【题型】解答题　【知识点】立体几何　【难度】easy
如图，在直三棱柱$ABC-A_1B_1C_1$中，$AB=AC=AA_1=2$，$\angle BAC=90^\circ$，$E$，$F$分别为$CC_1$、$BC$的中点。建立适当的空间直角坐标系，用空间向量方法解决如下问题：

\noindent (1) 求证：$A_1B \perp AC$；

\noindent (2) 求点$B_1$到平面$AEF$的距离。
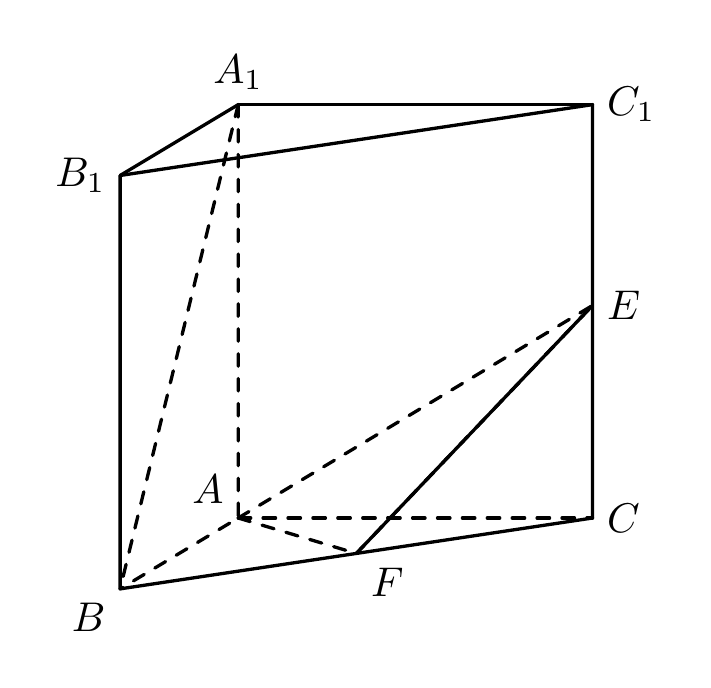
【解答】
\noindent【详解】
(1) 在直三棱柱$ABC-A_1B_1C_1$中$\angle BAC=90^\circ$，即$AA_1 \perp$平面$ABC$，$AB \perp AC$，又$AC,AB \subset$平面$ABC$，所以$AA_1 \perp AB$，$AA_1 \perp AC$，如图建立空间直角坐标系，则$B(2,0,0)$，$A(0,0,0)$，$C(0,2,0)$，$A_1(0,0,2)$，

所以$\overrightarrow{A_1B}=(2,0,-2)$，$\overrightarrow{AC}=(0,2,0)$，

所以$\overrightarrow{A_1B} \cdot \overrightarrow{AC}=0$，所以$\overrightarrow{A_1B} \perp \overrightarrow{AC}$，即$A_1B \perp AC$；

(2) 由(1)可得$E(0,2,1)$，$F(1,1,0)$，$B_1(2,0,2)$，所以$\overrightarrow{AE}=(0,2,1)$，$\overrightarrow{AF}=(1,1,0)$，$\overrightarrow{AB_1}=(2,0,2)$，

设平面$AEF$的法向量为$\vec{n}=(x,y,z)$，则
\[
\begin{cases}
\vec{n} \cdot \overrightarrow{AE} = 2y + z = 0 \\
\vec{n} \cdot \overrightarrow{AF} = x + y = 0
\end{cases}
\]
取$\vec{n}=(1,-1,2)$，

所以点$B_1$到平面$AEF$的距离$d=\dfrac{|\overrightarrow{AB_1} \cdot \vec{n}|}{|\vec{n}|}=\dfrac{6}{\sqrt{6}}=\sqrt{6}$。

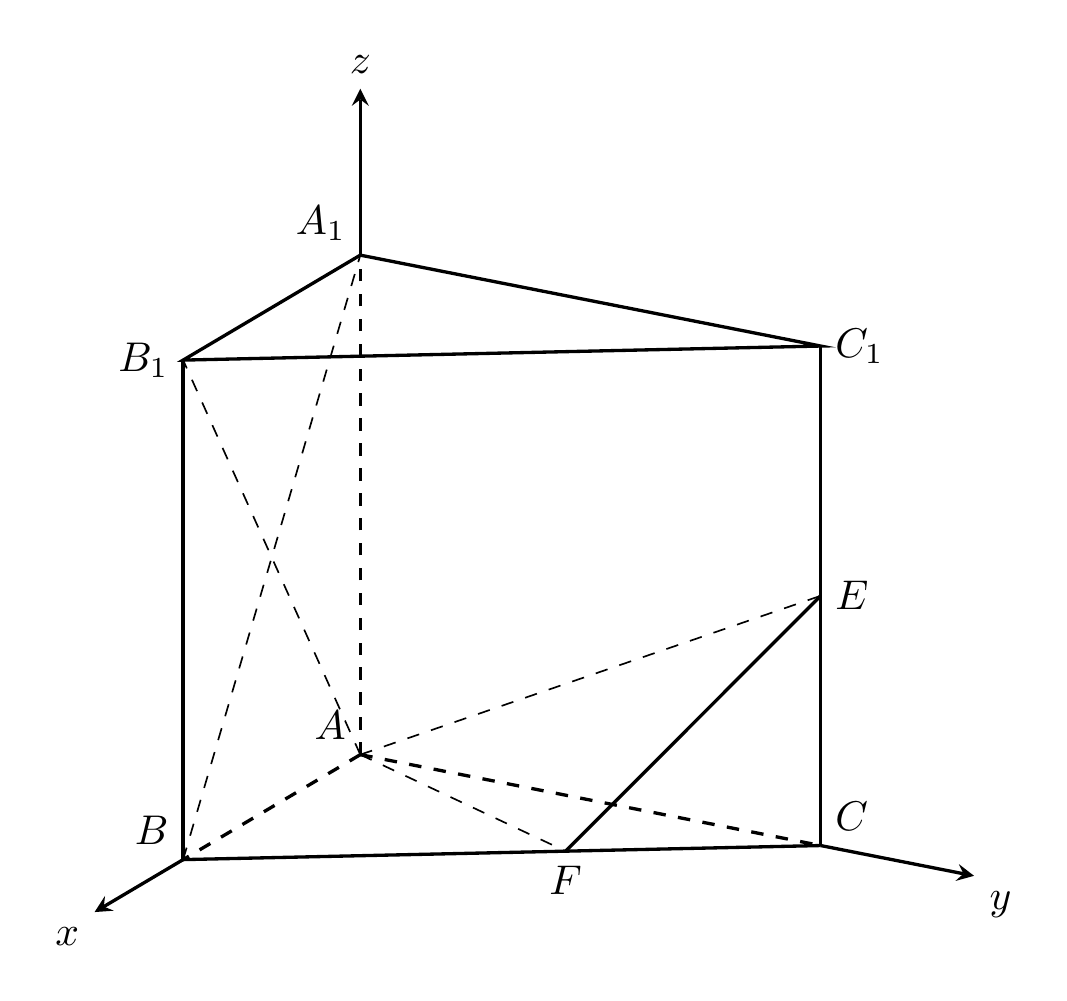